Interaction volume radius: 5 \u00c5
Interaction volume height: 15 \u00c5
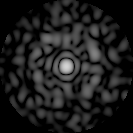
Disorder parameter: 0.844